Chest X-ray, PA view. Patient: 23 years old, sex M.
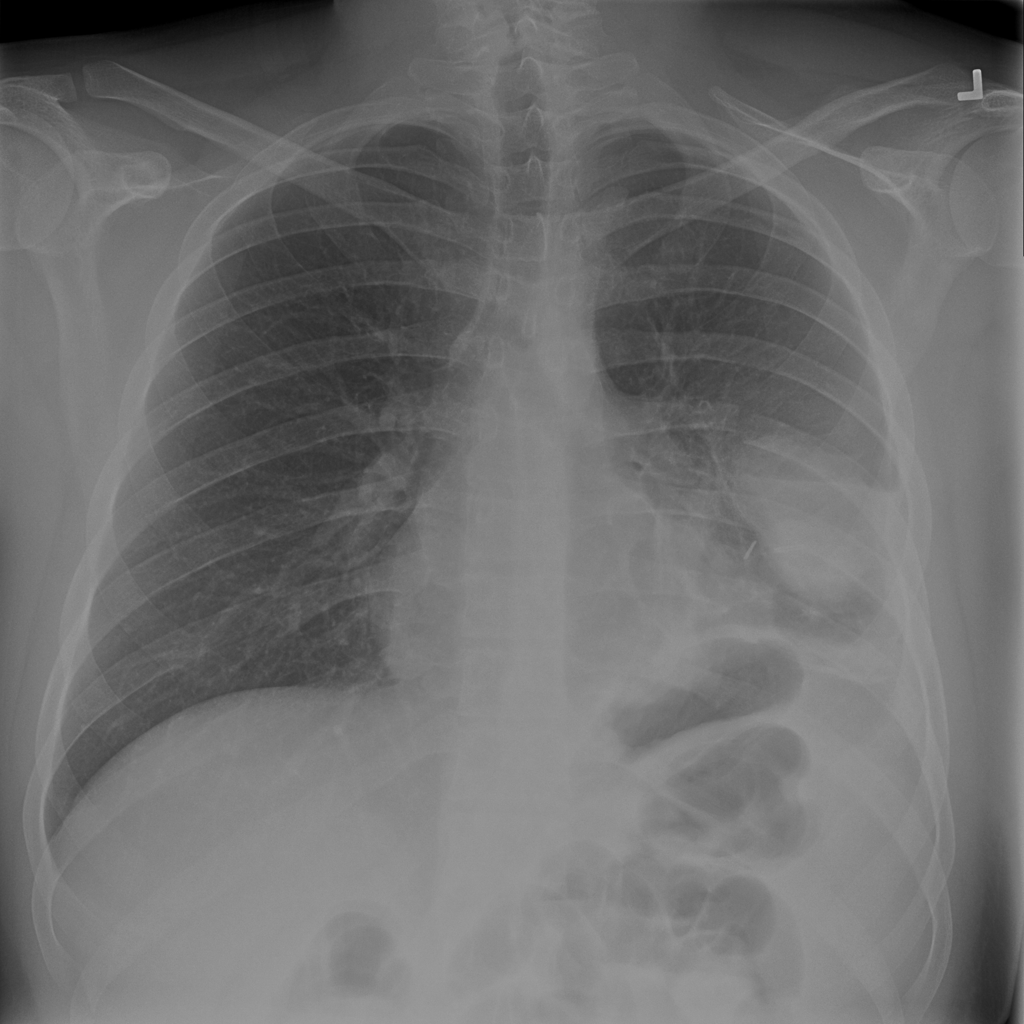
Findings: Effusion, Mass